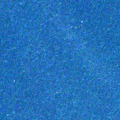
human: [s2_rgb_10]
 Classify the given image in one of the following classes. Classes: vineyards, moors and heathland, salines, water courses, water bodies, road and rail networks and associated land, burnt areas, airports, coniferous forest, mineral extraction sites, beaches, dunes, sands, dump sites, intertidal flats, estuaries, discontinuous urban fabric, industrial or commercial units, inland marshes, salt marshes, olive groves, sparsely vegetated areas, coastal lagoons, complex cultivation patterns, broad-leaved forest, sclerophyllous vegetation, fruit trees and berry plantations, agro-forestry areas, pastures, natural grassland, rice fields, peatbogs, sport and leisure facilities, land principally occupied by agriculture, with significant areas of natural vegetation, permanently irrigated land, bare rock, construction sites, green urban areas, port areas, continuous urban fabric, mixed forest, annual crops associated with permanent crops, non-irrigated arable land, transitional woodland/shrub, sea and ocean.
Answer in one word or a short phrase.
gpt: sea and ocean